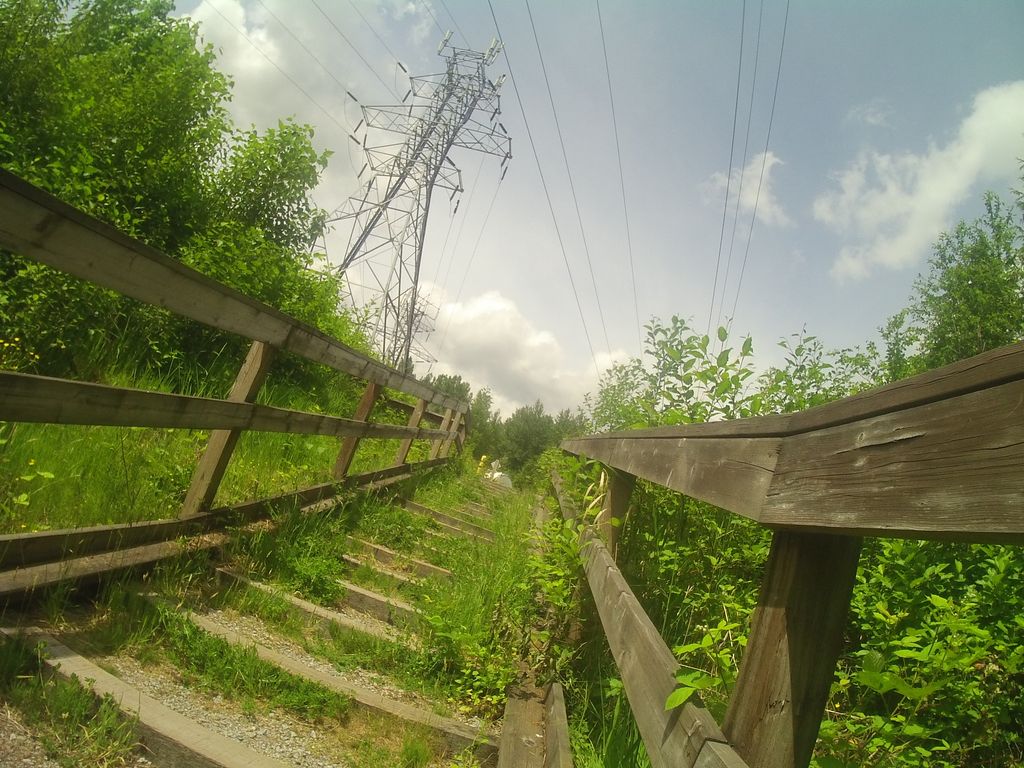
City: vancouver